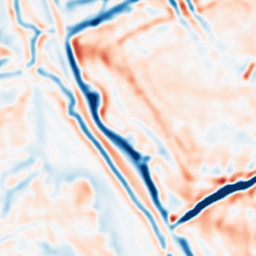
Category: multiscale
Decomposition family: dog
Decomposition parameters: sigma_low: 3
sigma_high: 5
Upsampling method: regularized
Upsampling parameters: scale: 2
lambda_reg: 0.01
Upsampling scale: 2